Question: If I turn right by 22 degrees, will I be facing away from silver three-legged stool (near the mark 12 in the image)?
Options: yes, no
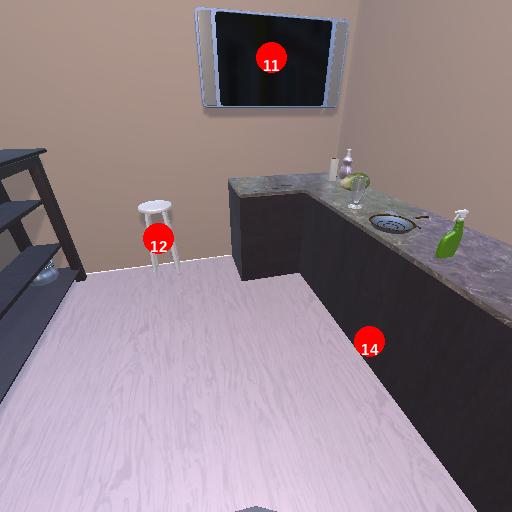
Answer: yes